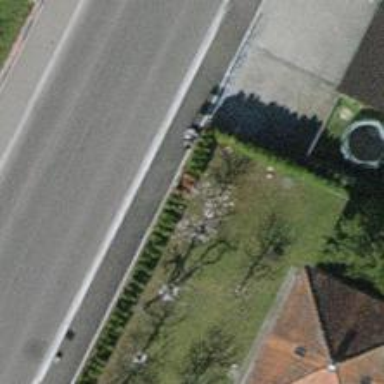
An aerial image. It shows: Bus stop with platform for public transport.